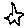
Label: star